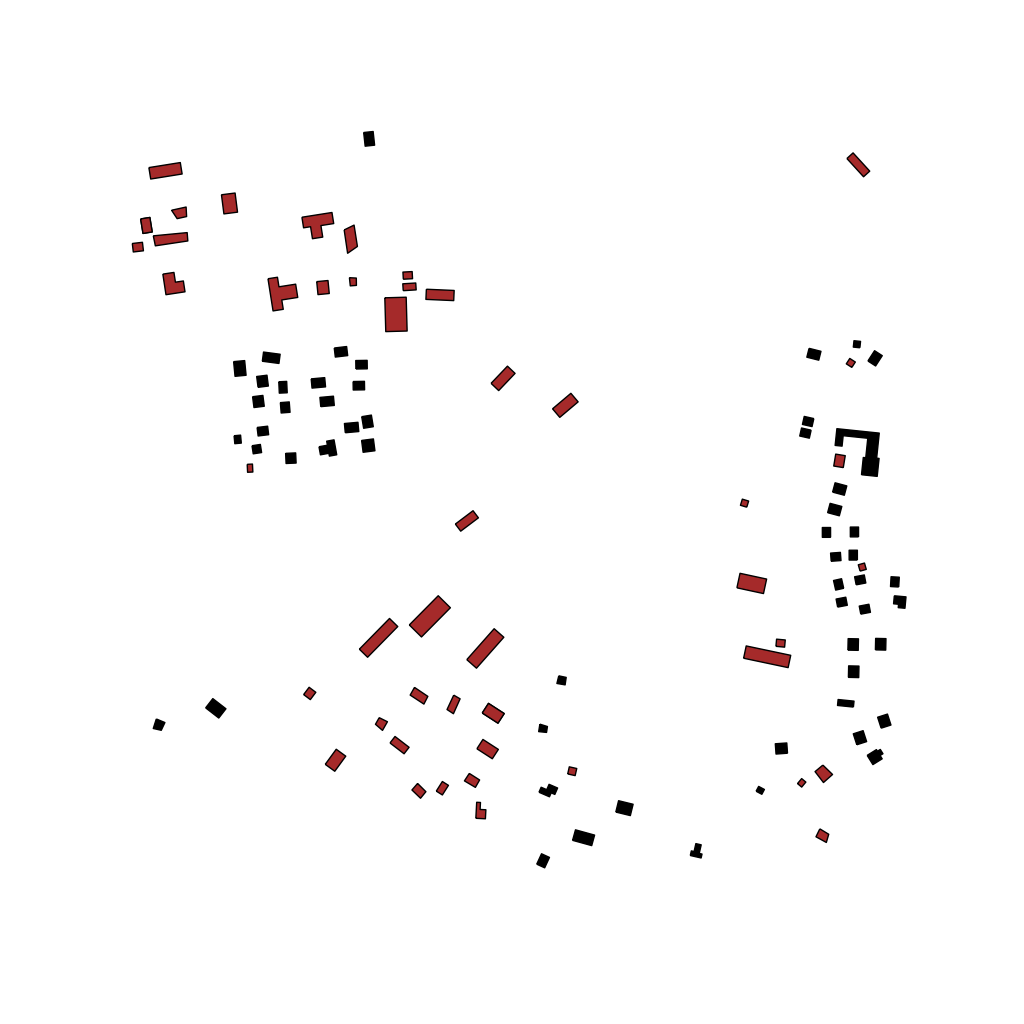
Tags: overhead vector_map, recreation, residential, individual_rise, low_rise, density_1, Building, Facility, 1.0 km²